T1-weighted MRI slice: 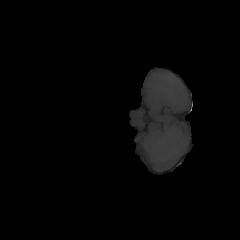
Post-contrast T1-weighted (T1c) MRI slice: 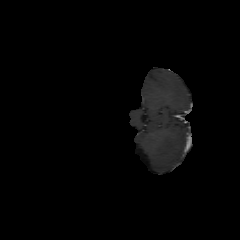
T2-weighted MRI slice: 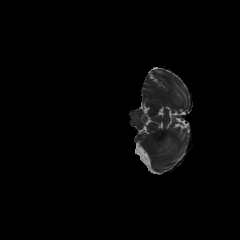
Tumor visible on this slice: no